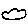
Label: cloud